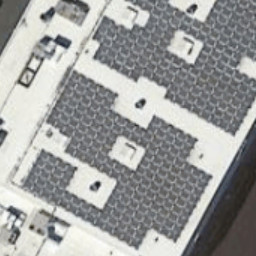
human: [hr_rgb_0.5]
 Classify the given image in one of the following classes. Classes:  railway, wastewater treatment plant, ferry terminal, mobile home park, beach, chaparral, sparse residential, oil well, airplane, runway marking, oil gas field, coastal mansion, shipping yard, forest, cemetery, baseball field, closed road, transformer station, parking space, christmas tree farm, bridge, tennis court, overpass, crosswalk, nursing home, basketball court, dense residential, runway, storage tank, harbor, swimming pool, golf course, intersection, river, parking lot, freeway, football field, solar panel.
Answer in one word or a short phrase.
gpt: solar panel